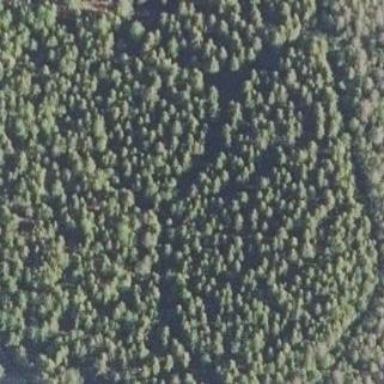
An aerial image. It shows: Serene woodland landscape.